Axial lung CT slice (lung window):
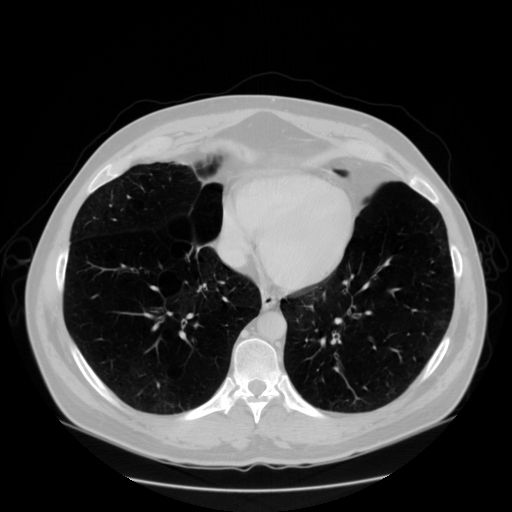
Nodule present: no